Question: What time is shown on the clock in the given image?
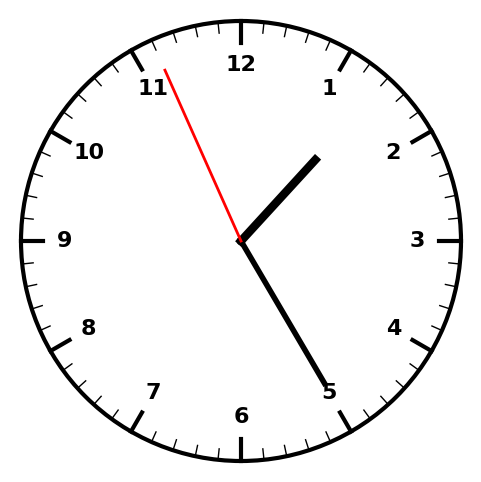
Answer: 01:24:56